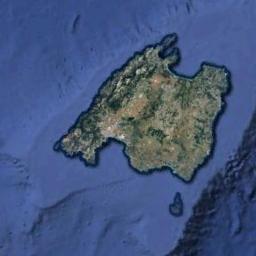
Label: island